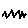
Label: zigzag